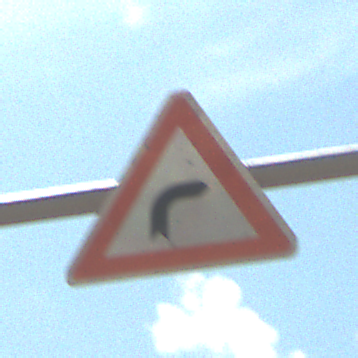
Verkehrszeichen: KurveRechts
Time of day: Midday
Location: Outdoor (Suburban)
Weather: PartlyCloudy
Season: NotSpecified
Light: Natural